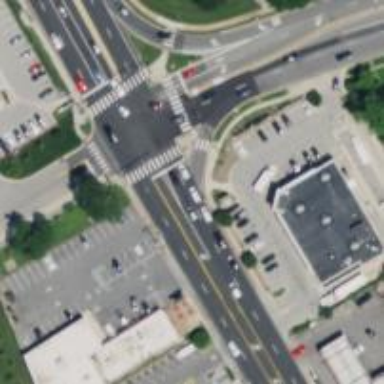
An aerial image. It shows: Marked footway crossing with pedestrian island.